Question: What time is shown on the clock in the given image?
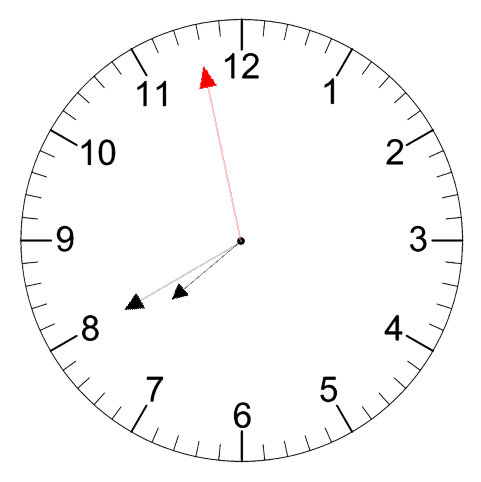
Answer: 07:39:58